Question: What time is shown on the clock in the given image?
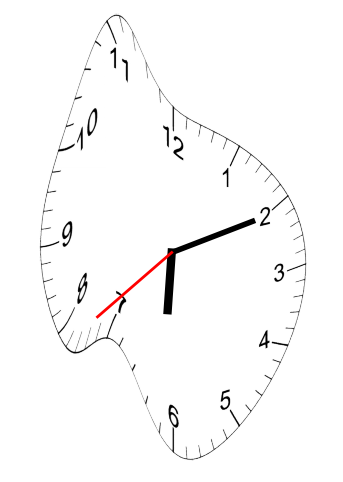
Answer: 06:10:38